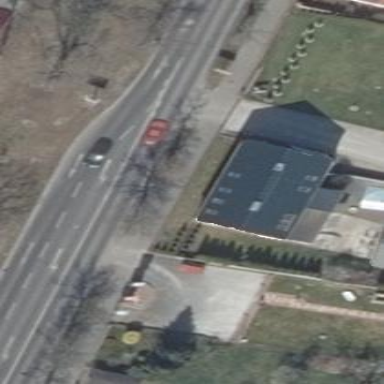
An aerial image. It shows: Building with gabled roof.